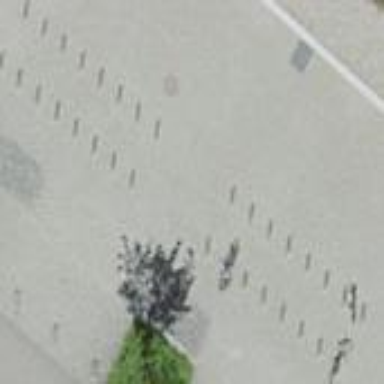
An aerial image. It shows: Bicycle parking area with wide stands.